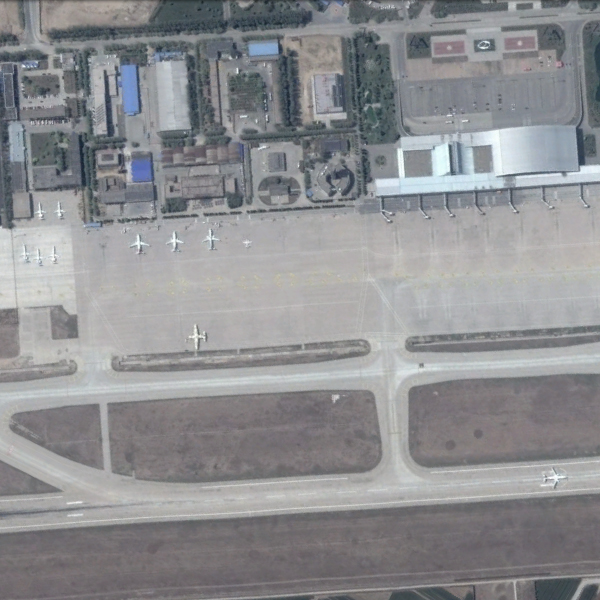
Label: Airport